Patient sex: M
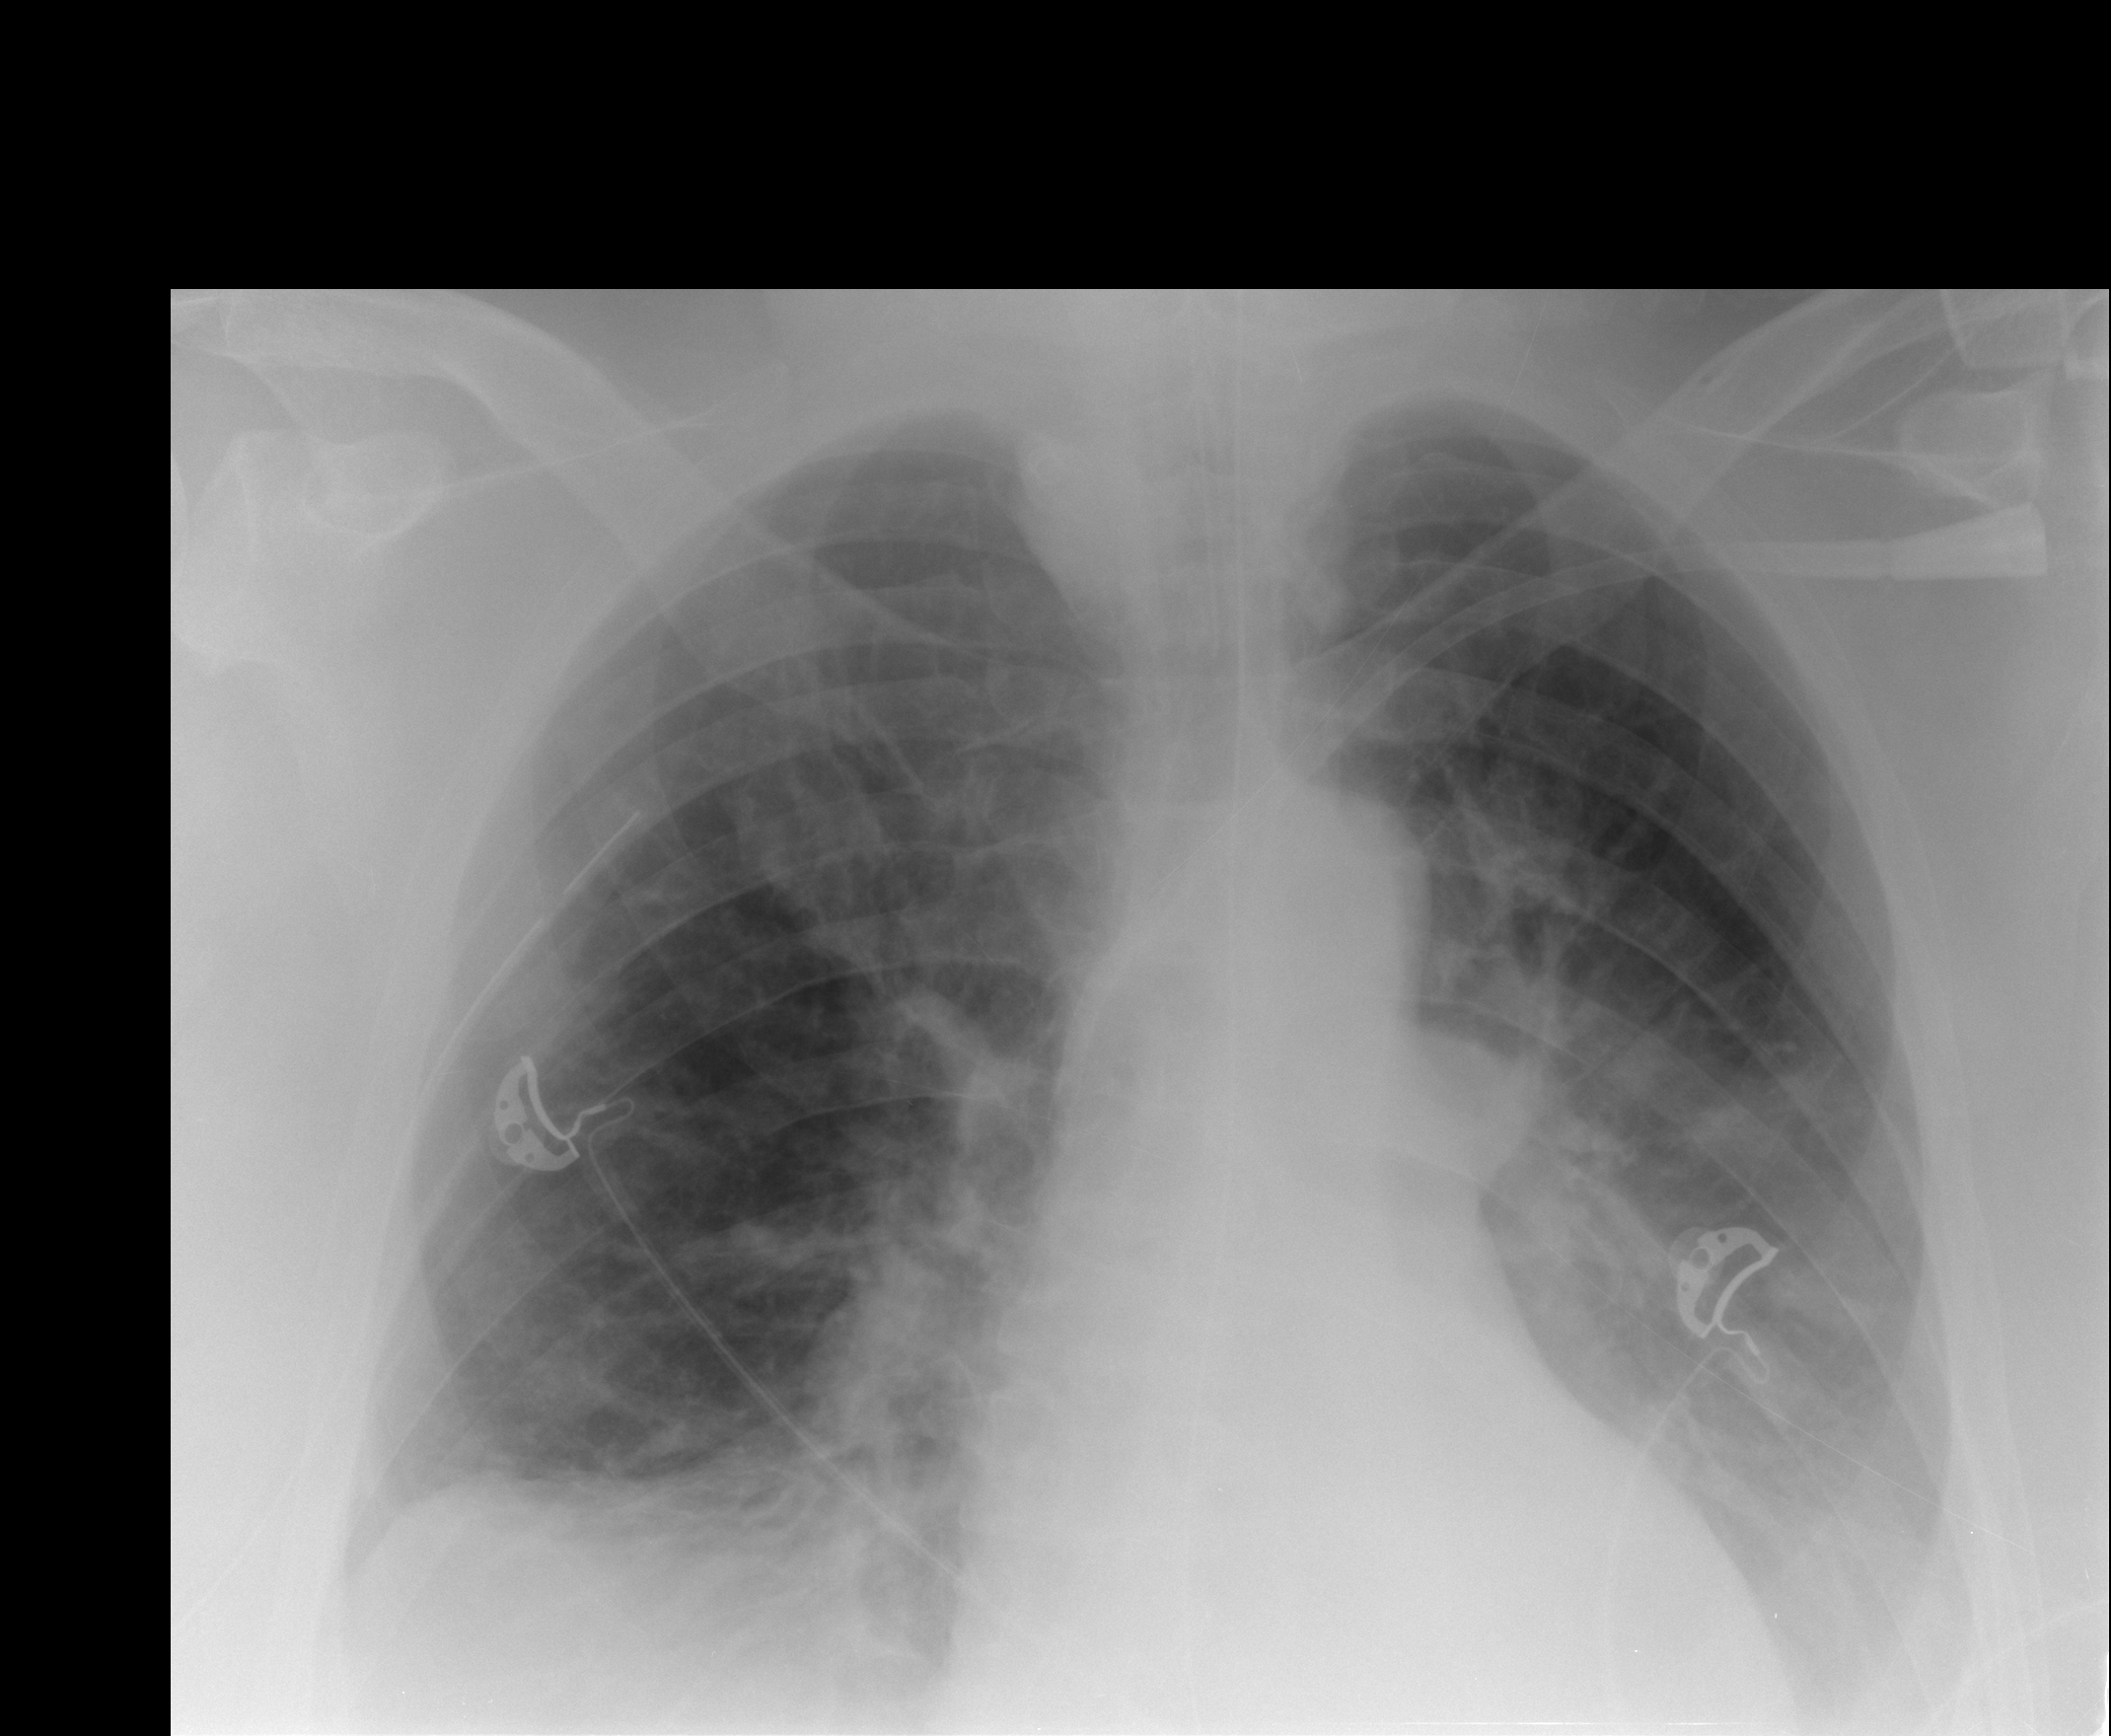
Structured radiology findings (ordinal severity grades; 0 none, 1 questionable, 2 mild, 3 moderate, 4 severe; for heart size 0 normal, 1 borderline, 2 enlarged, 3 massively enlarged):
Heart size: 1
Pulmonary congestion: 2
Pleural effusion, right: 1
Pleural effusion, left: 2
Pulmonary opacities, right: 0
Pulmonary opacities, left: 0
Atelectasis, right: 2
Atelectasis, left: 2